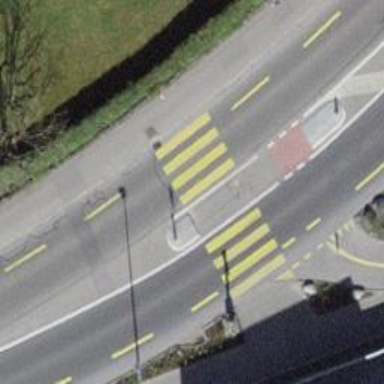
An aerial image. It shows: Footway with asphalt surface and zebra crossing.